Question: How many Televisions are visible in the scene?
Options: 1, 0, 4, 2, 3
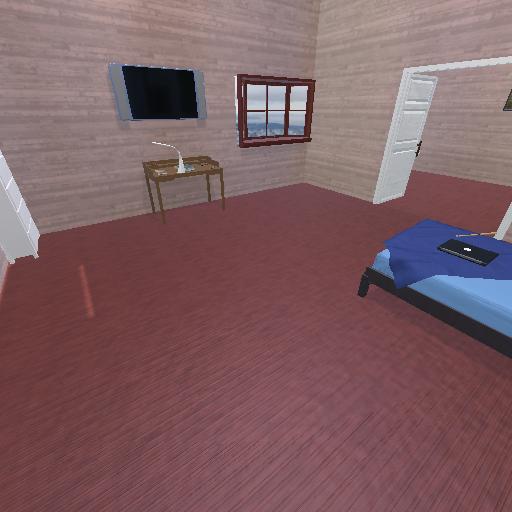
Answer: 1